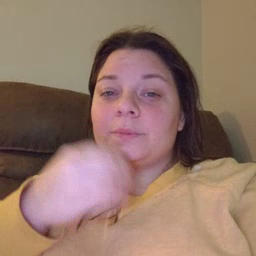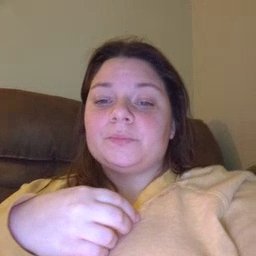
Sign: food